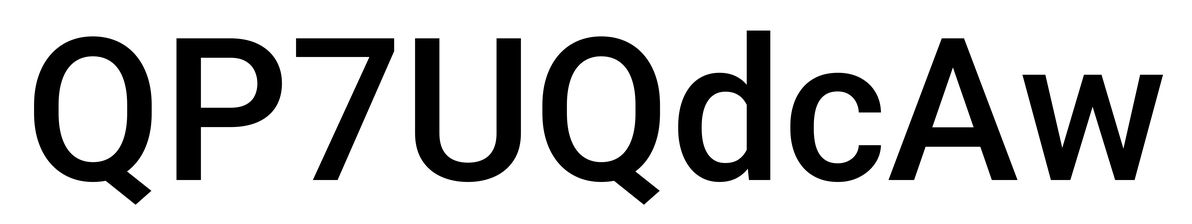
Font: Roboto_Medium